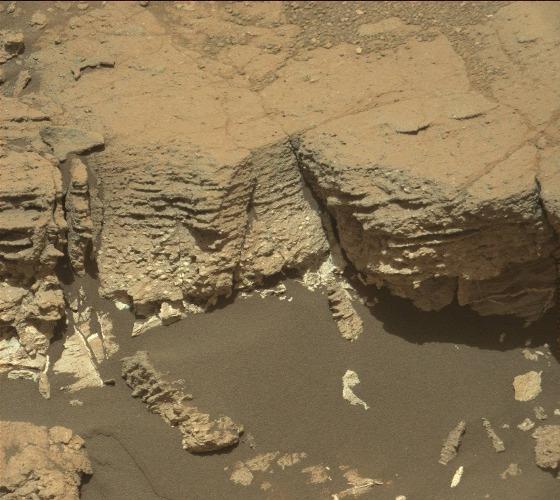
Terrain classes present: Bedrock, Gravel / Sand / Soil